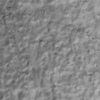
Label: not_dusty